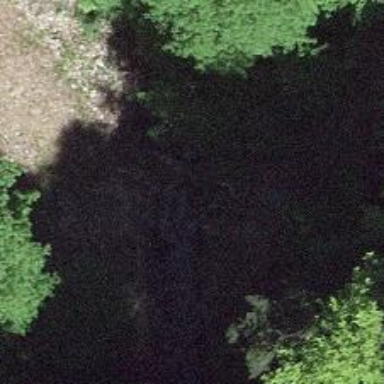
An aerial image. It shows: Culvert tunnel.